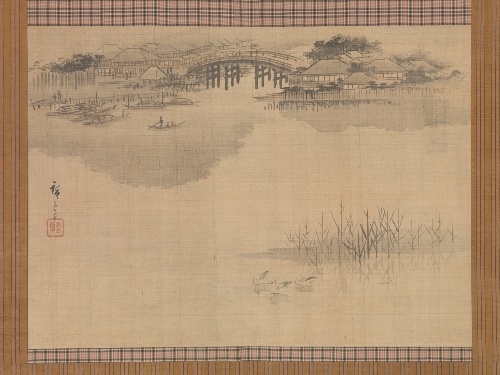
Artist: Utagawa Hiroshige
Artist bio: Japanese, Tokyo (Edo) 1797–1858 Tokyo (Edo)
Date: 19th century
Object type: Hanging scroll
Classification: Paintings
Medium: Hanging scroll; ink and color on silk
Culture: Japan
Period: Edo period (1615–1868)
Dimensions: 16 3/8 x 22 5/8 in. (41.6 x 57.5 cm)
Department: Asian Art
Credit line: The Harry G. C. Packard Collection of Asian Art, Gift of Harry G. C. Packard, and Purchase, Fletcher, Rogers, Harris Brisbane Dick, and Louis V. Bell Funds, Joseph Pulitzer Bequest, and The Annenberg Fund Inc. Gift, 1975
Accession year: 1975
Repository: Metropolitan Museum of Art, New York, NY
Tags: Bridges|Rivers|Boats